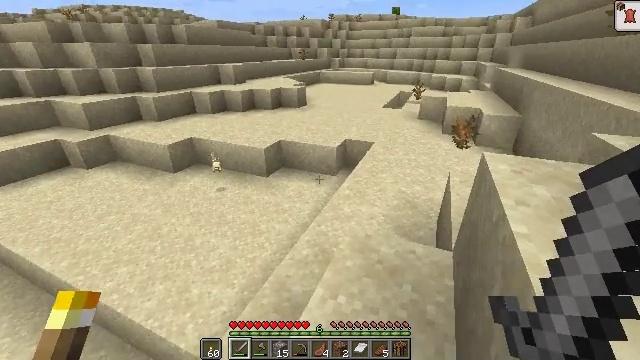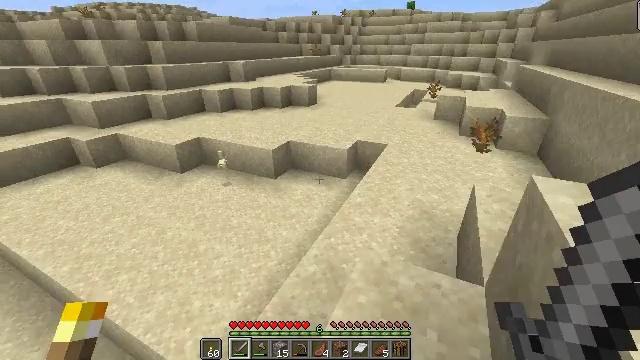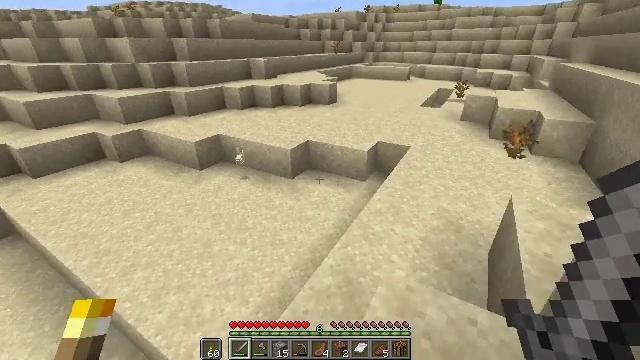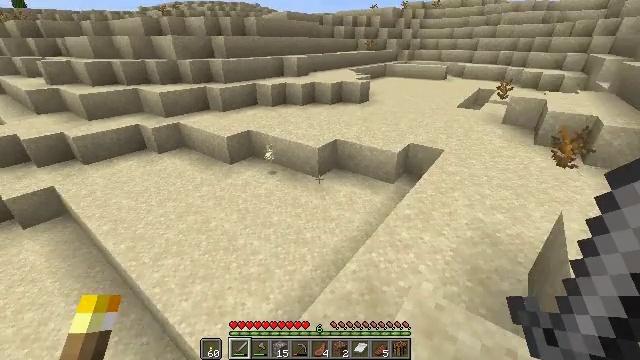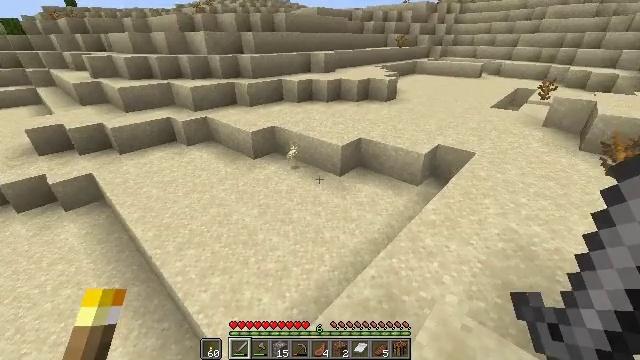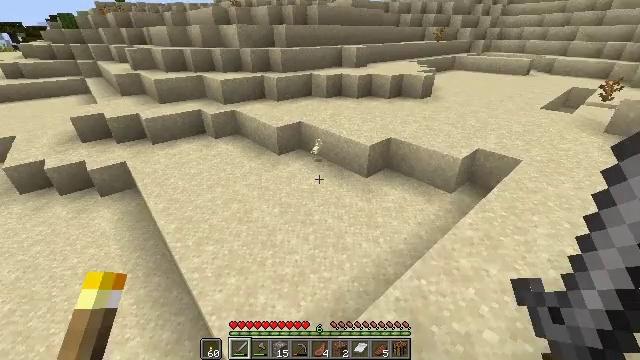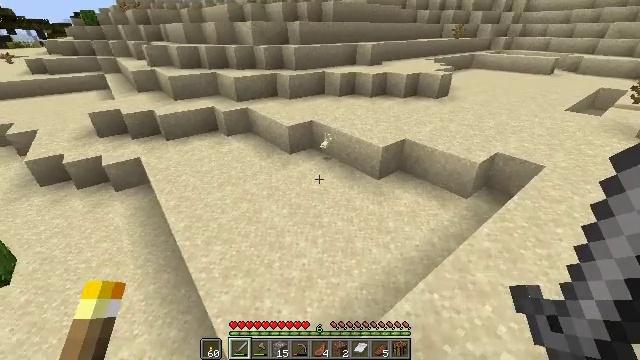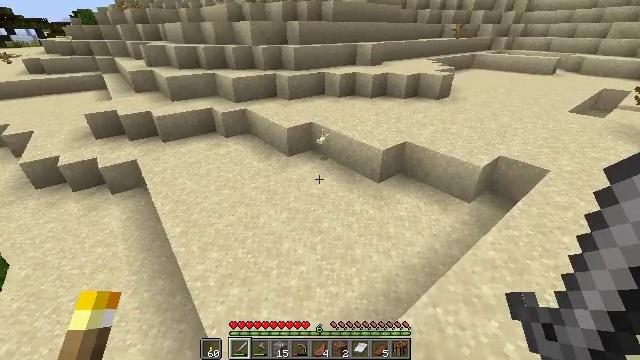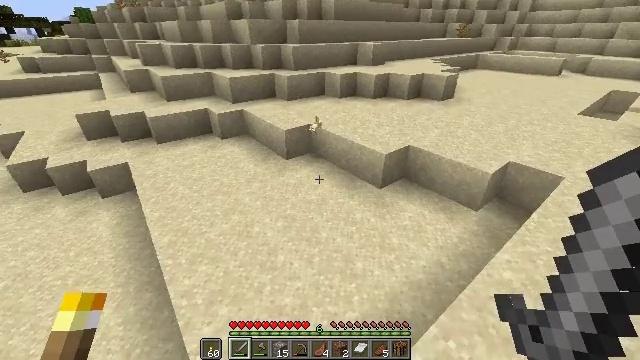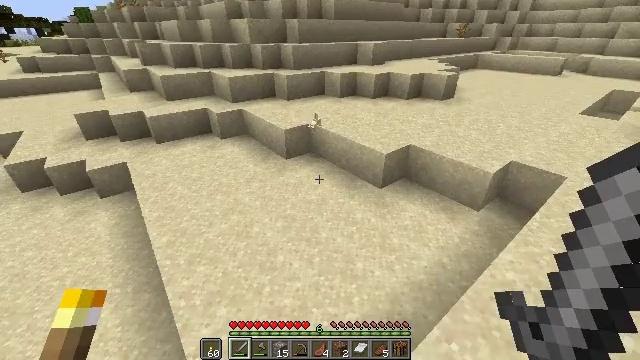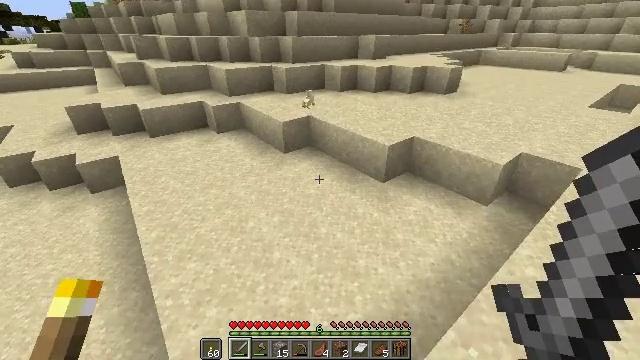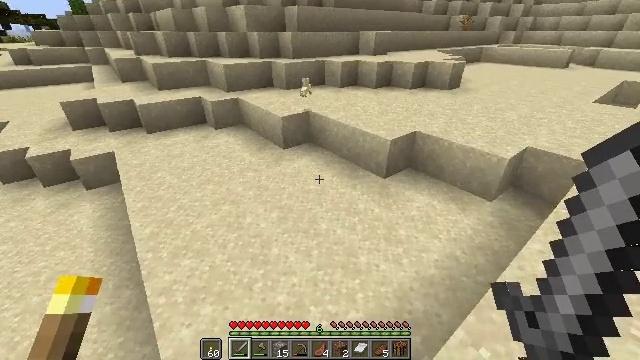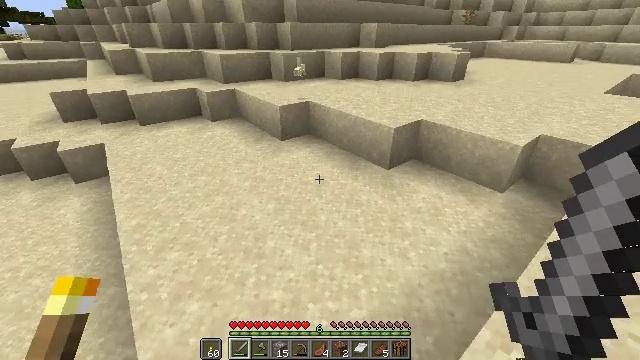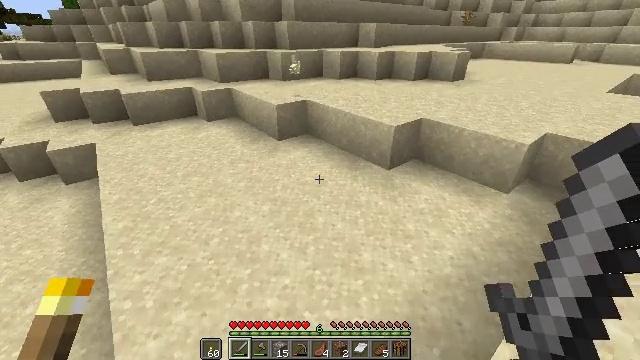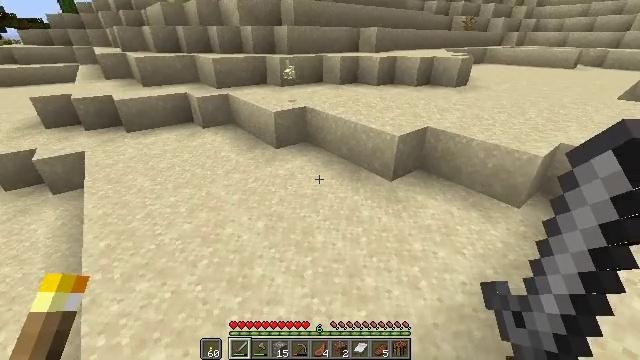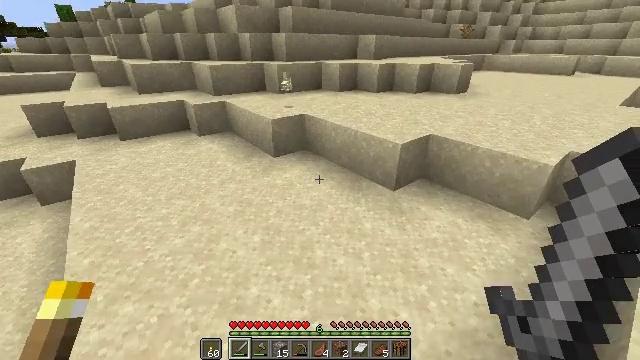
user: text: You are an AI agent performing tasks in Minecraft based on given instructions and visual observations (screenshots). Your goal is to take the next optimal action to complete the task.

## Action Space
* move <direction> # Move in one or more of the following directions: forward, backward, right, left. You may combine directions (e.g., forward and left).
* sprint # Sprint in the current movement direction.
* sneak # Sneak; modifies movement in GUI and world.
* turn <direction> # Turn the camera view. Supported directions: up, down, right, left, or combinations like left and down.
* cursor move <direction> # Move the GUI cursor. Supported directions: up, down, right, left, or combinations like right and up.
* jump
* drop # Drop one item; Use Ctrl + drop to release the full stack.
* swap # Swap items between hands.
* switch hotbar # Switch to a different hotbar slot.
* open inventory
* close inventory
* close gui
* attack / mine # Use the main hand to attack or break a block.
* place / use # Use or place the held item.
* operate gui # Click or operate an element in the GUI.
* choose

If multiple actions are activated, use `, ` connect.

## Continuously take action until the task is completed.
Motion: motion action
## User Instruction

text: Kill the rabbit.
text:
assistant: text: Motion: move forward, turn left
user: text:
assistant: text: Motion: move forward, turn left
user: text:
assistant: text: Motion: move forward, turn left
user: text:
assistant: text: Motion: move forward, turn left
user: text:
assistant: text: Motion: move forward, turn left and down
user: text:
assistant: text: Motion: move forward, turn left
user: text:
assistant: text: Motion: move forward
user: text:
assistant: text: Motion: move forward
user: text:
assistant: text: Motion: move forward
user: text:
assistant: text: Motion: move forward
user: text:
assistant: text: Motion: move forward
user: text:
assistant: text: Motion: move forward
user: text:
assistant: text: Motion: move forward
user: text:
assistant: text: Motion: move forward
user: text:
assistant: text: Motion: move forward, turn up
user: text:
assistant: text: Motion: move forward, turn up
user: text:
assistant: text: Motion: move forward, turn up
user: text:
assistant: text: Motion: move forward, turn up
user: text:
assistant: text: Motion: move forward, turn up
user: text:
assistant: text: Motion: move forward
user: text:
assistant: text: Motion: move forward, turn left
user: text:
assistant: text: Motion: move forward
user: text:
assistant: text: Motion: move forward, turn left
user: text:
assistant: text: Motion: move forward
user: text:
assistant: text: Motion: move forward
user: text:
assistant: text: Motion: move forward
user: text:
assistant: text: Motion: move forward
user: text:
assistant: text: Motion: move forward
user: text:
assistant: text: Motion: move forward
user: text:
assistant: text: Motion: move forward